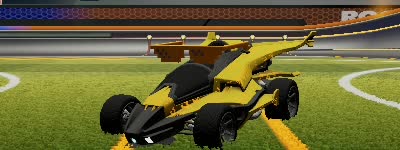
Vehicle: aftershock